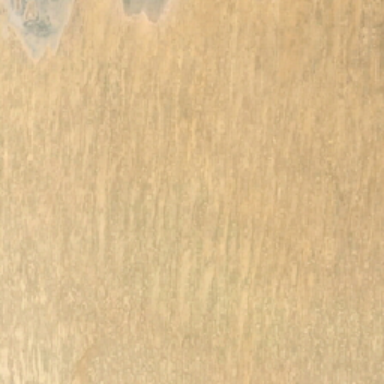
The ground is yellow with some pellets .